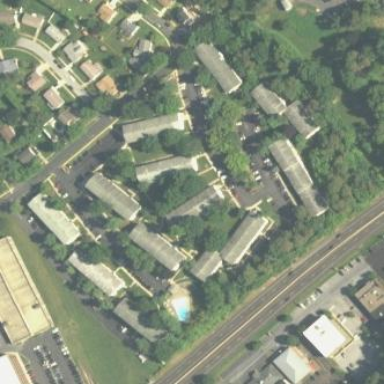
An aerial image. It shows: Residential area with apartments.